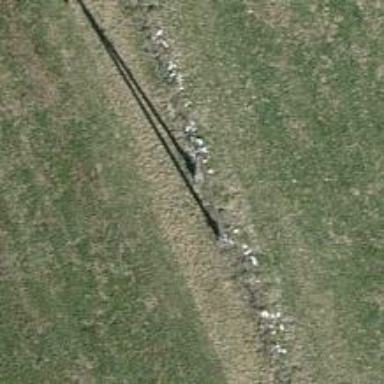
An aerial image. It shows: Power pole.